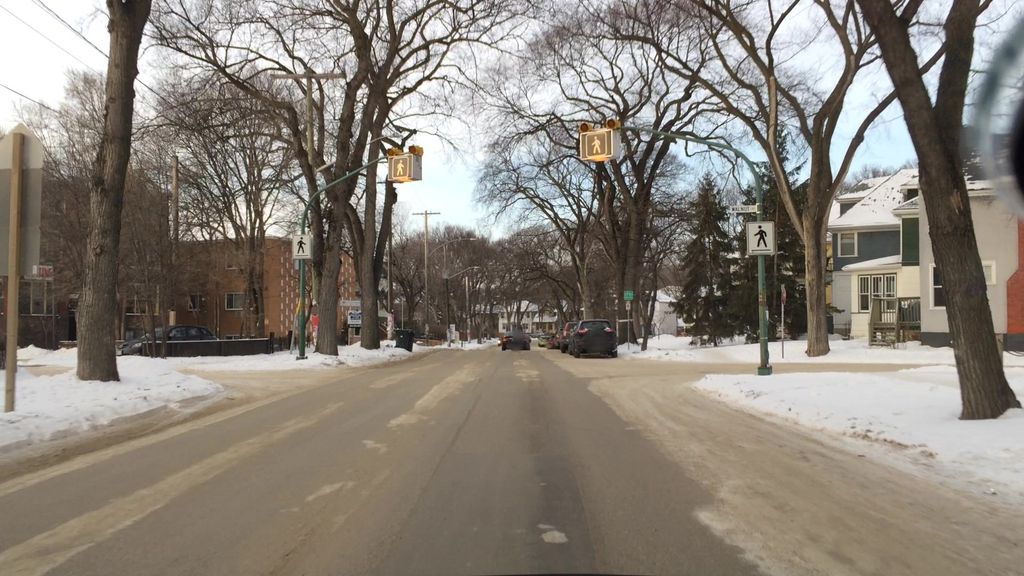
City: winnipeg